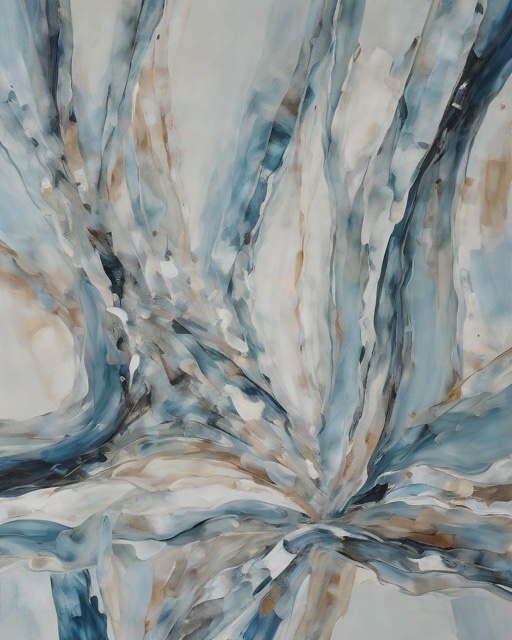
Category: Sympathy